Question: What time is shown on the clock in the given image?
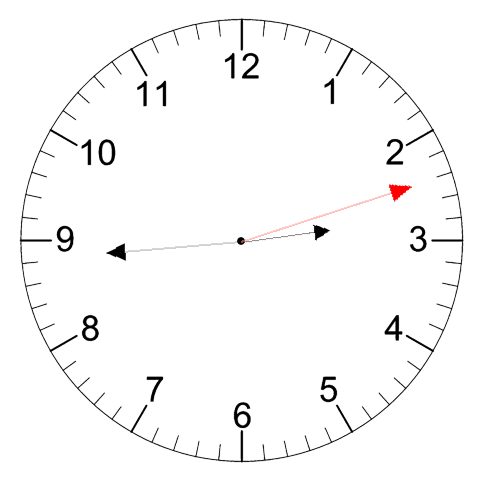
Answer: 02:44:12